Question: I am editing an XML file in emacs which has a tab width of 4, so I would like to change emacs' tab width the 4 also. I don't want to edit my '.emacs' as this is the only time I want to change tab widths (I won't need it again). How do I do this?
As a way of clarification here is a screenshot of how I might achieve this in Sublime Text 2 (I'm not trying to start a editor war; I'd rather like to be able to do something like this in emacs)

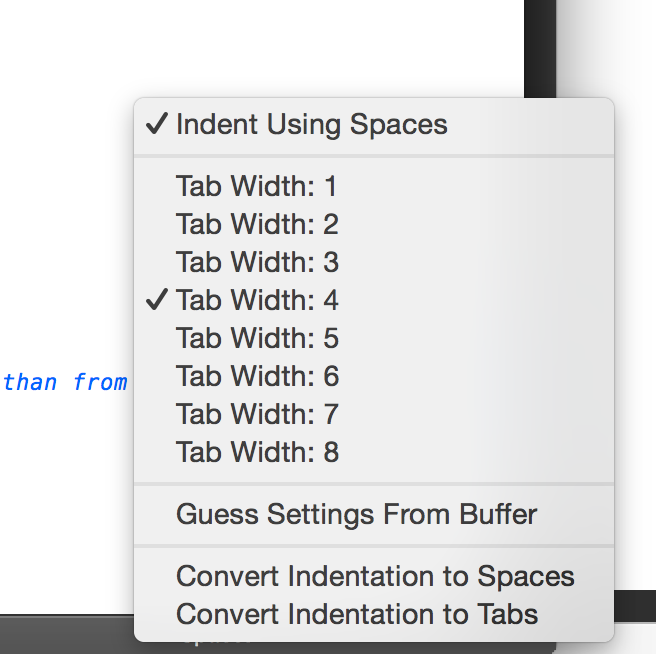
Answer: M-x customize-variable
return
Then input "tab-width", and you could find the configuration of tab-width, set the value and apply it.